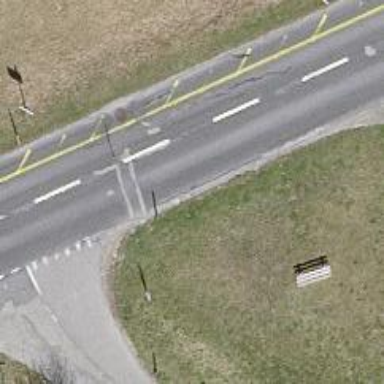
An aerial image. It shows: Tertiary road with asphalt surface.